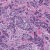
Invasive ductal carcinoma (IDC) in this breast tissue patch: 1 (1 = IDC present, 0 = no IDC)